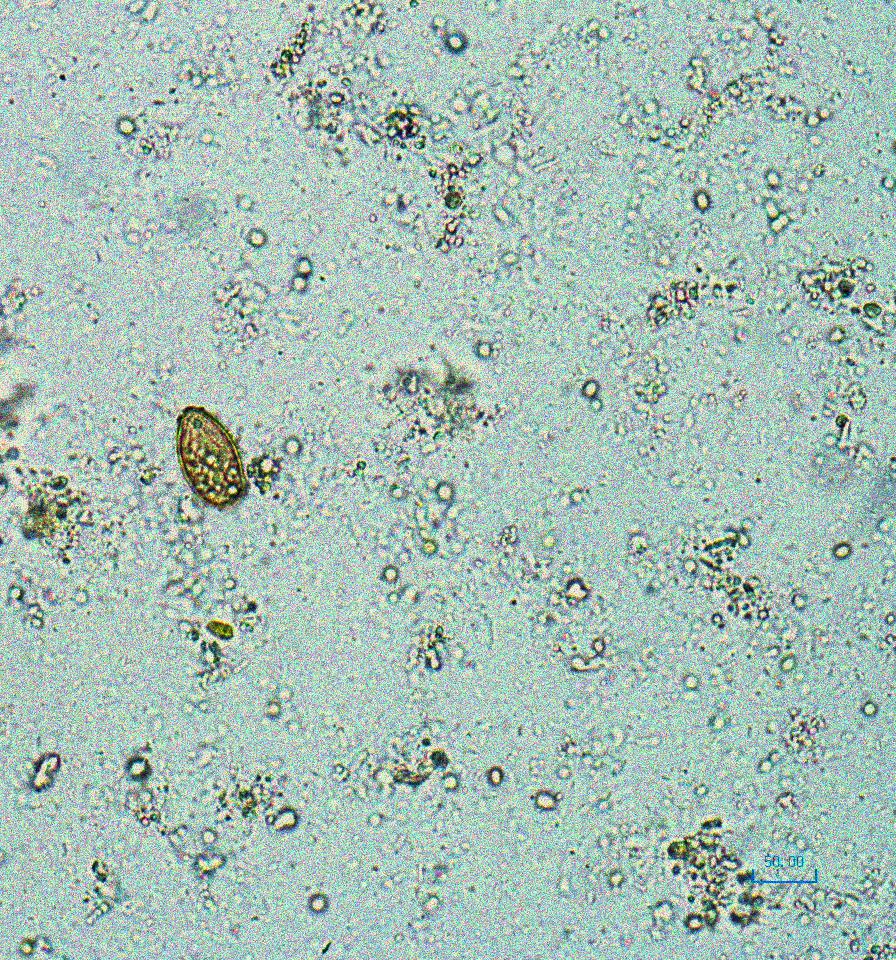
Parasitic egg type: Opisthorchis viverrine